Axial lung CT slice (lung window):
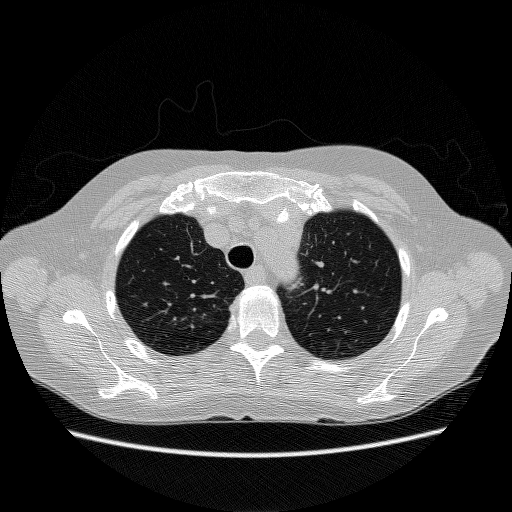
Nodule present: no